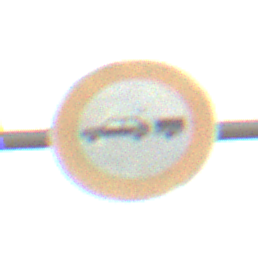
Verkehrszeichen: VerbotPersonenkraftwagenMitAnhaenger
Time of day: SunriseSunset
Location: Outdoor (Nature)
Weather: PartlyCloudy
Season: NotSpecified
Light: Natural